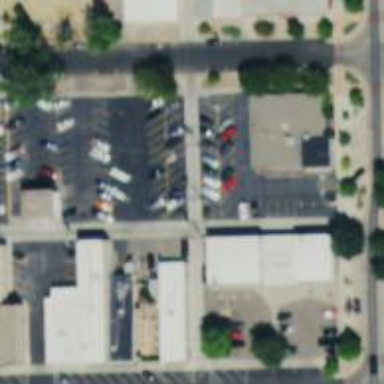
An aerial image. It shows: Parking space is available.